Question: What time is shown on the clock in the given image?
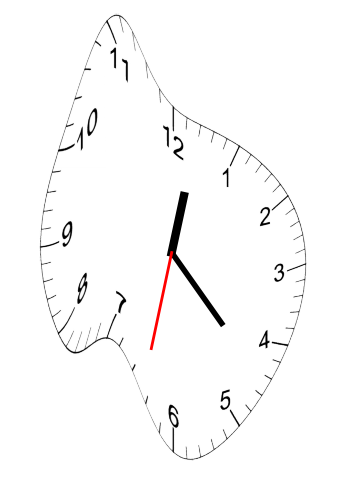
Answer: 12:22:32